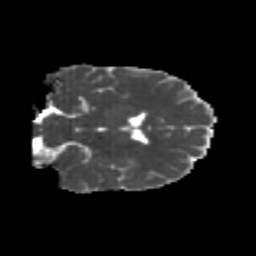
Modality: MD
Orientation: coronal
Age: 22
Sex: female
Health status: healthy
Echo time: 0.074 s